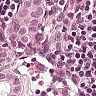
Metastatic tissue present: yes